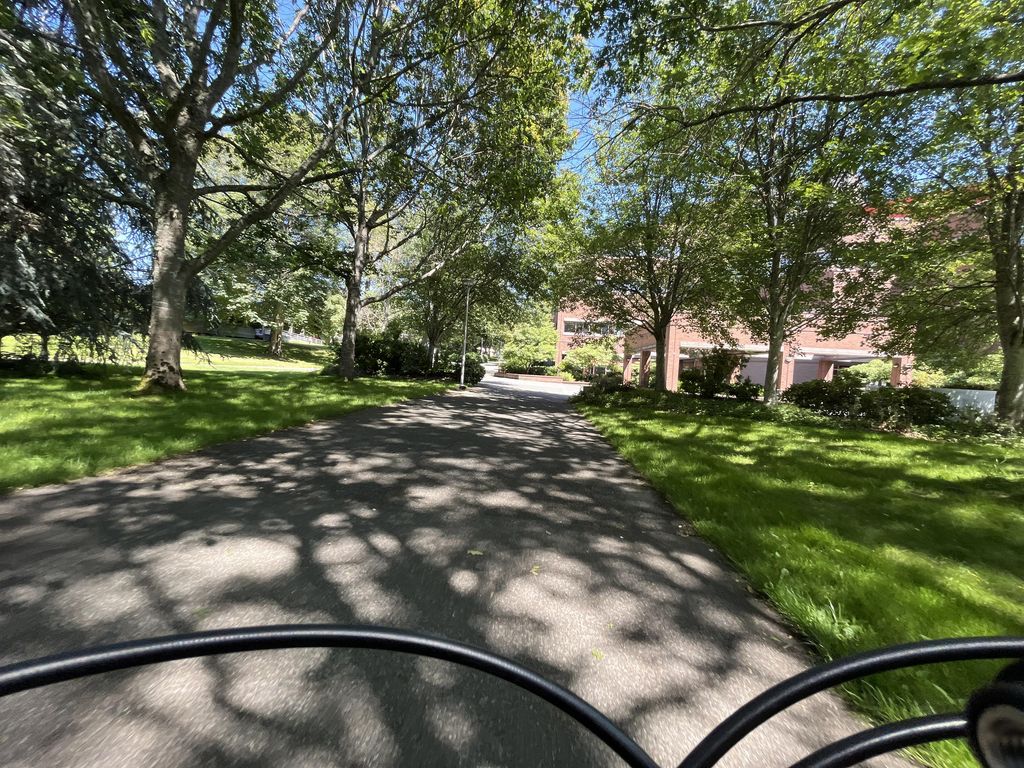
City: victoria